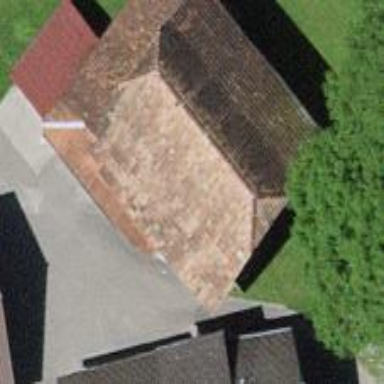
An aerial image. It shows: Rural barn.